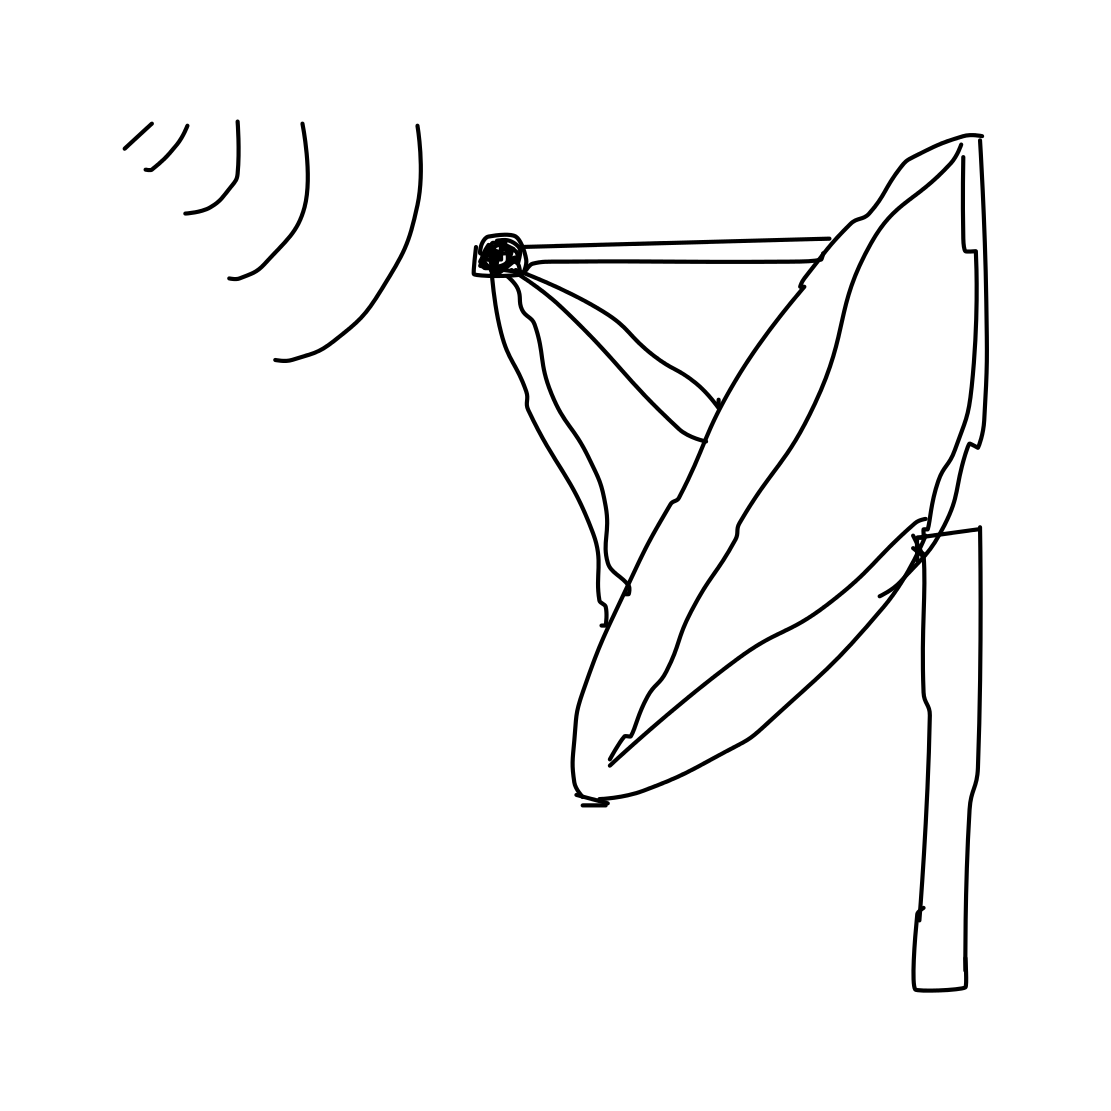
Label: satellite dish